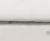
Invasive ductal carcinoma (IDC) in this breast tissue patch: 0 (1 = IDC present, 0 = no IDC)